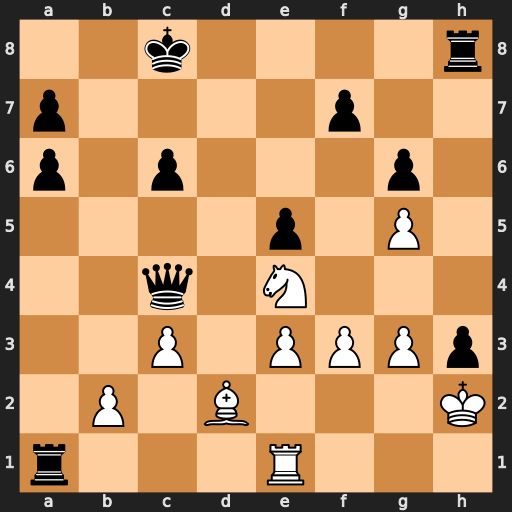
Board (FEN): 2k4r/p4p2/p1p3p1/4p1P1/2q1N3/2P1PPPp/1P1B3K/r3R3
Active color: w
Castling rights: -
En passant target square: -
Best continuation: Nd6+ Kd7 Nxc4 Rxe1 Bxe1